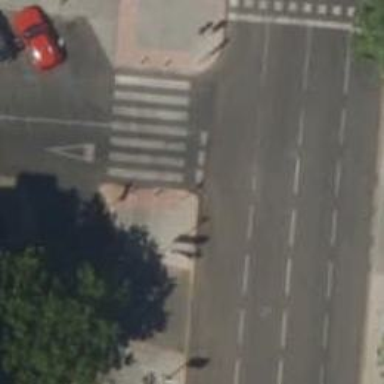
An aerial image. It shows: Uncontrolled road crossing.